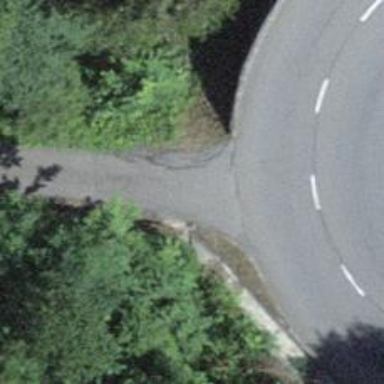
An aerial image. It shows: Driveway.